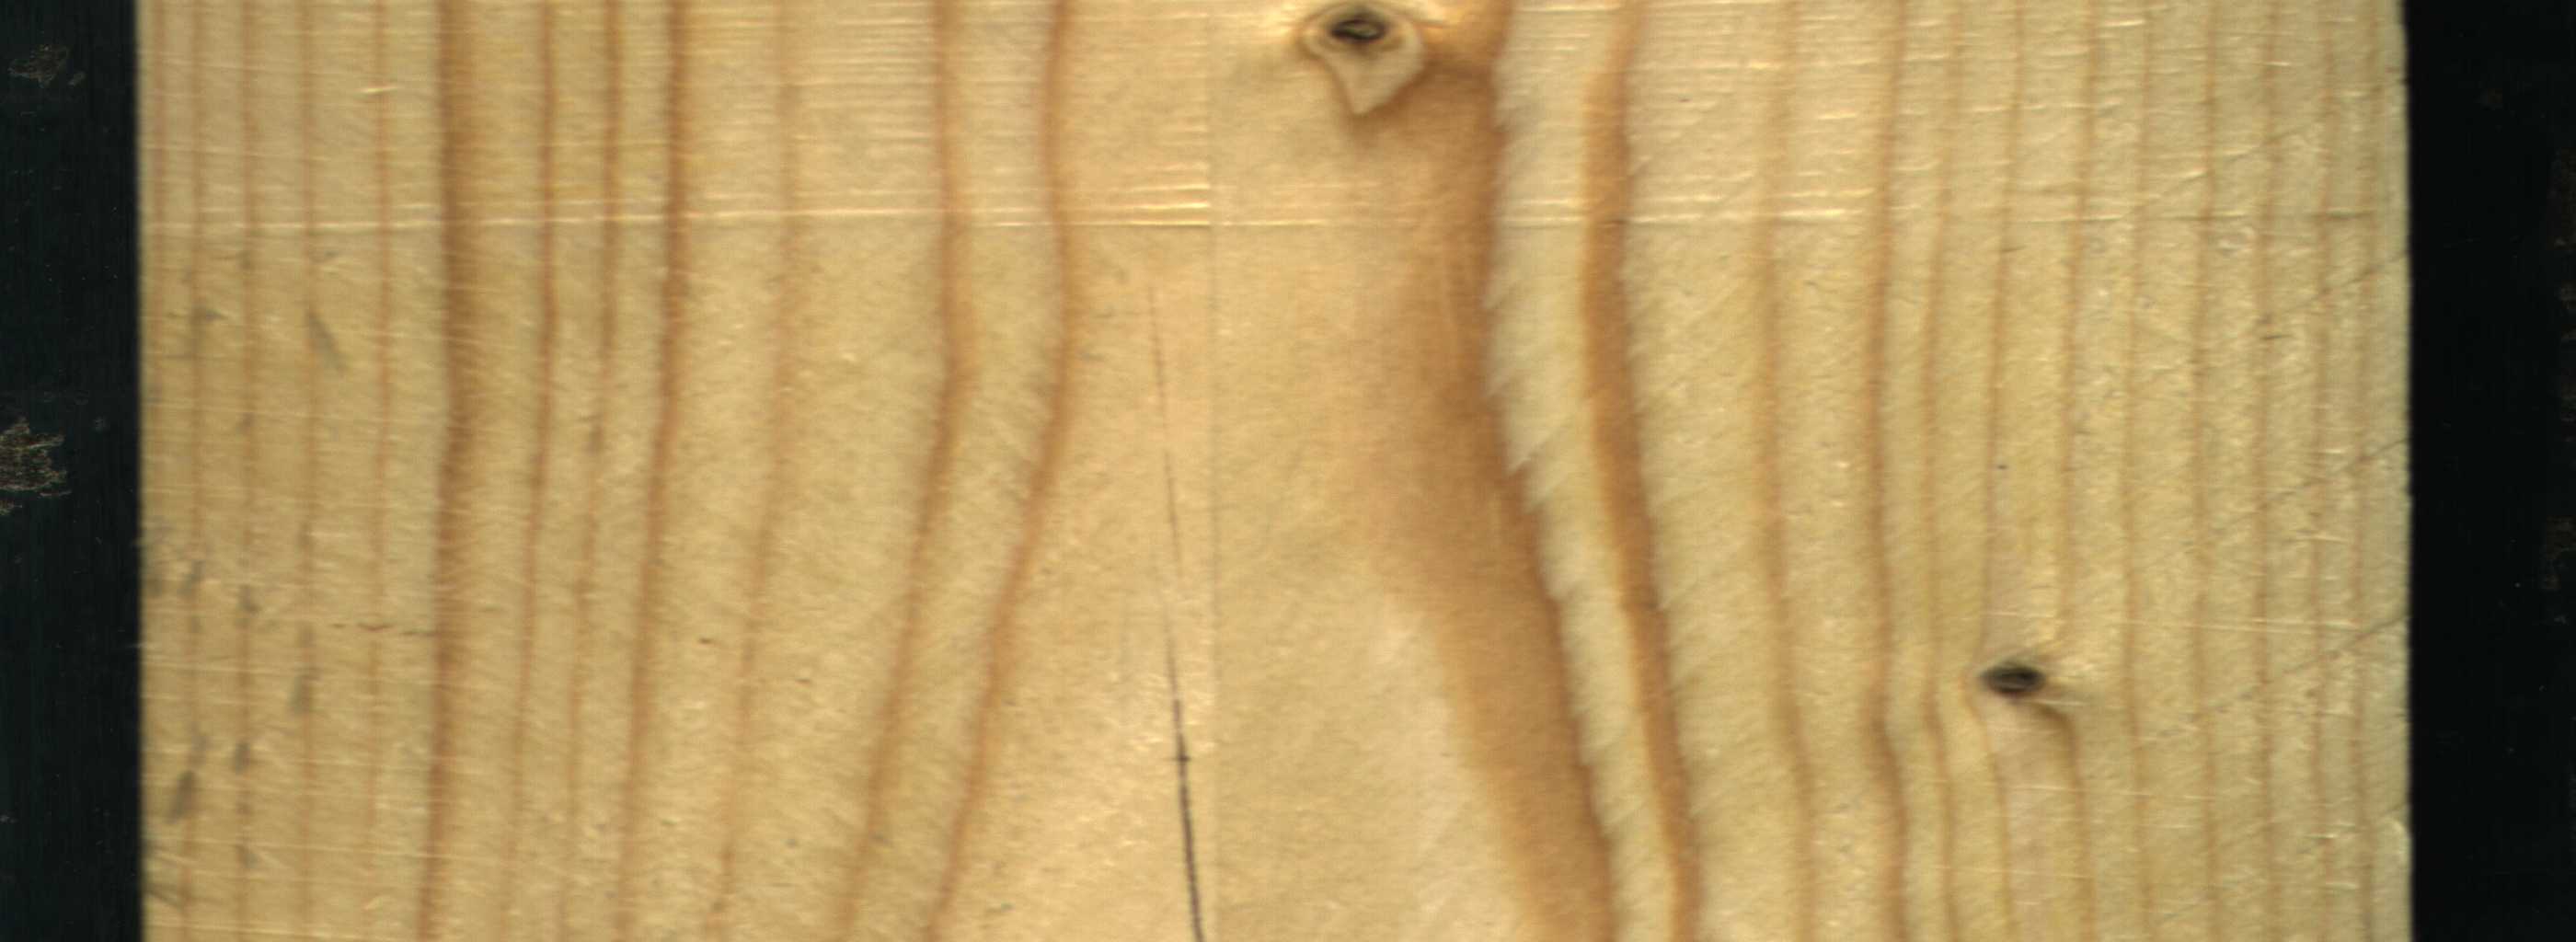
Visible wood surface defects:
Crack
Dead_Knot
Dead_Knot